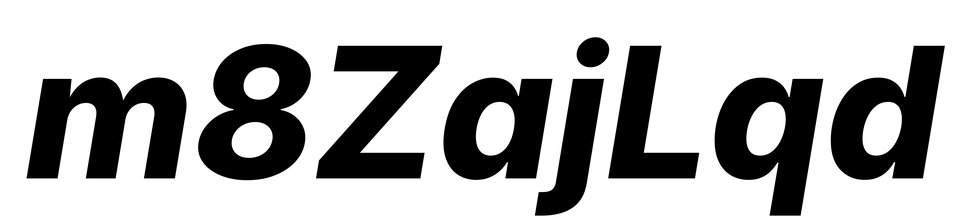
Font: Inter-Italic_ExtraBold_Italic